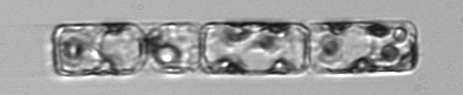
Label: Guinardia_delicatula_TAG_internal_parasite